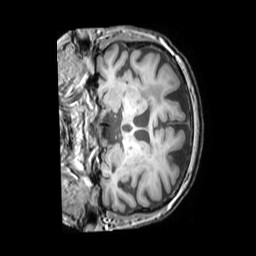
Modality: T1w
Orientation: coronal
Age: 86
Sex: female
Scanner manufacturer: philips
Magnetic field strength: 3 T
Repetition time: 0.009902 s
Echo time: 0.004604 s